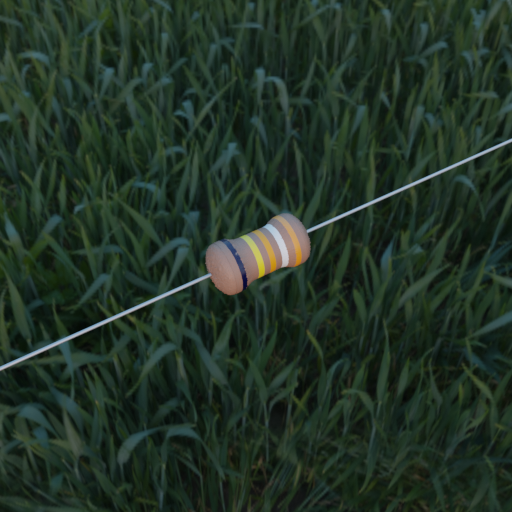
Resistor colour bands (in order): black, yellow, orange, white, orange